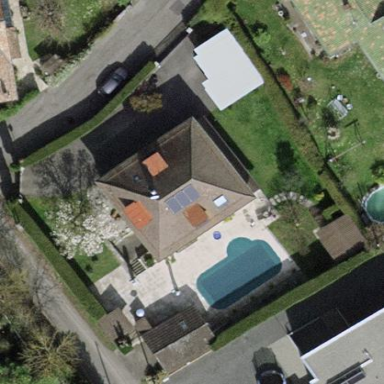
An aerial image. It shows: Garden enclosed by fence.